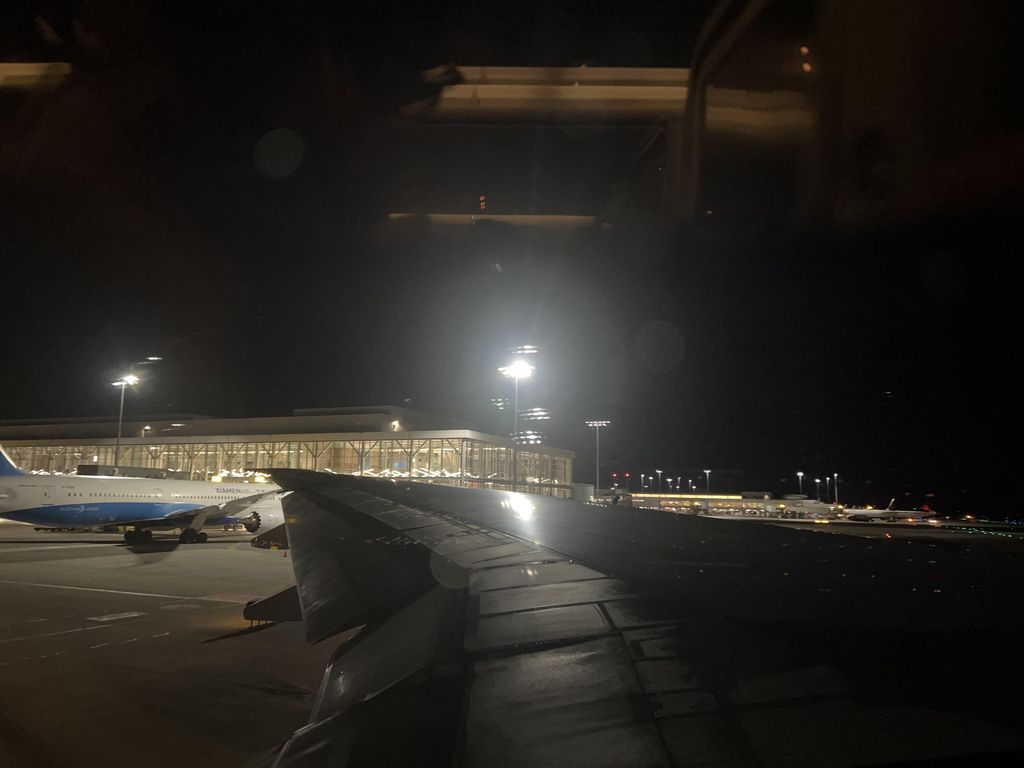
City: vancouver